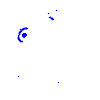
Particle: kaon